Question: I am trying to get angularstrap working but have not had any luck yet. here is my angular code
'''
<!DOCTYPE html>
<head>
<title>Learning AngularJS</title>
<script src="//ajax.googleapis.com/ajax/libs/angularjs/1.2.16/angular.min.js"></script>
<script src="//oss.maxcdn.com/angular.strap/2.0.0/angular-strap.min.js"></script>
<script src="//oss.maxcdn.com/angular.strap/2.0.0/angular-strap.tpl.min.js"></script>
</head>
<body>
<div id='content' ng-app='MyTutorialApp' ng-controller='MainController'>
{{understand}}
</div>
<script>
var app = angular.module('MyTutorialApp',['mgcrea.ngStrap']);
app.controller("MainController", function($scope){
$scope.understand = "I now understand how the scope works!";
});
</script>
</body>
</html>
'''
I get this error
'''
Uncaught object ajax.googleapis.com/ajax/libs/angularjs/1.2.16/angular.min.js:33
'''
when I take mgcrea.ngStrap out from
'''
var app = angular.module('MyTutorialApp',['mgcrea.ngStrap']);
'''
then it works. Any help will be appreciated!

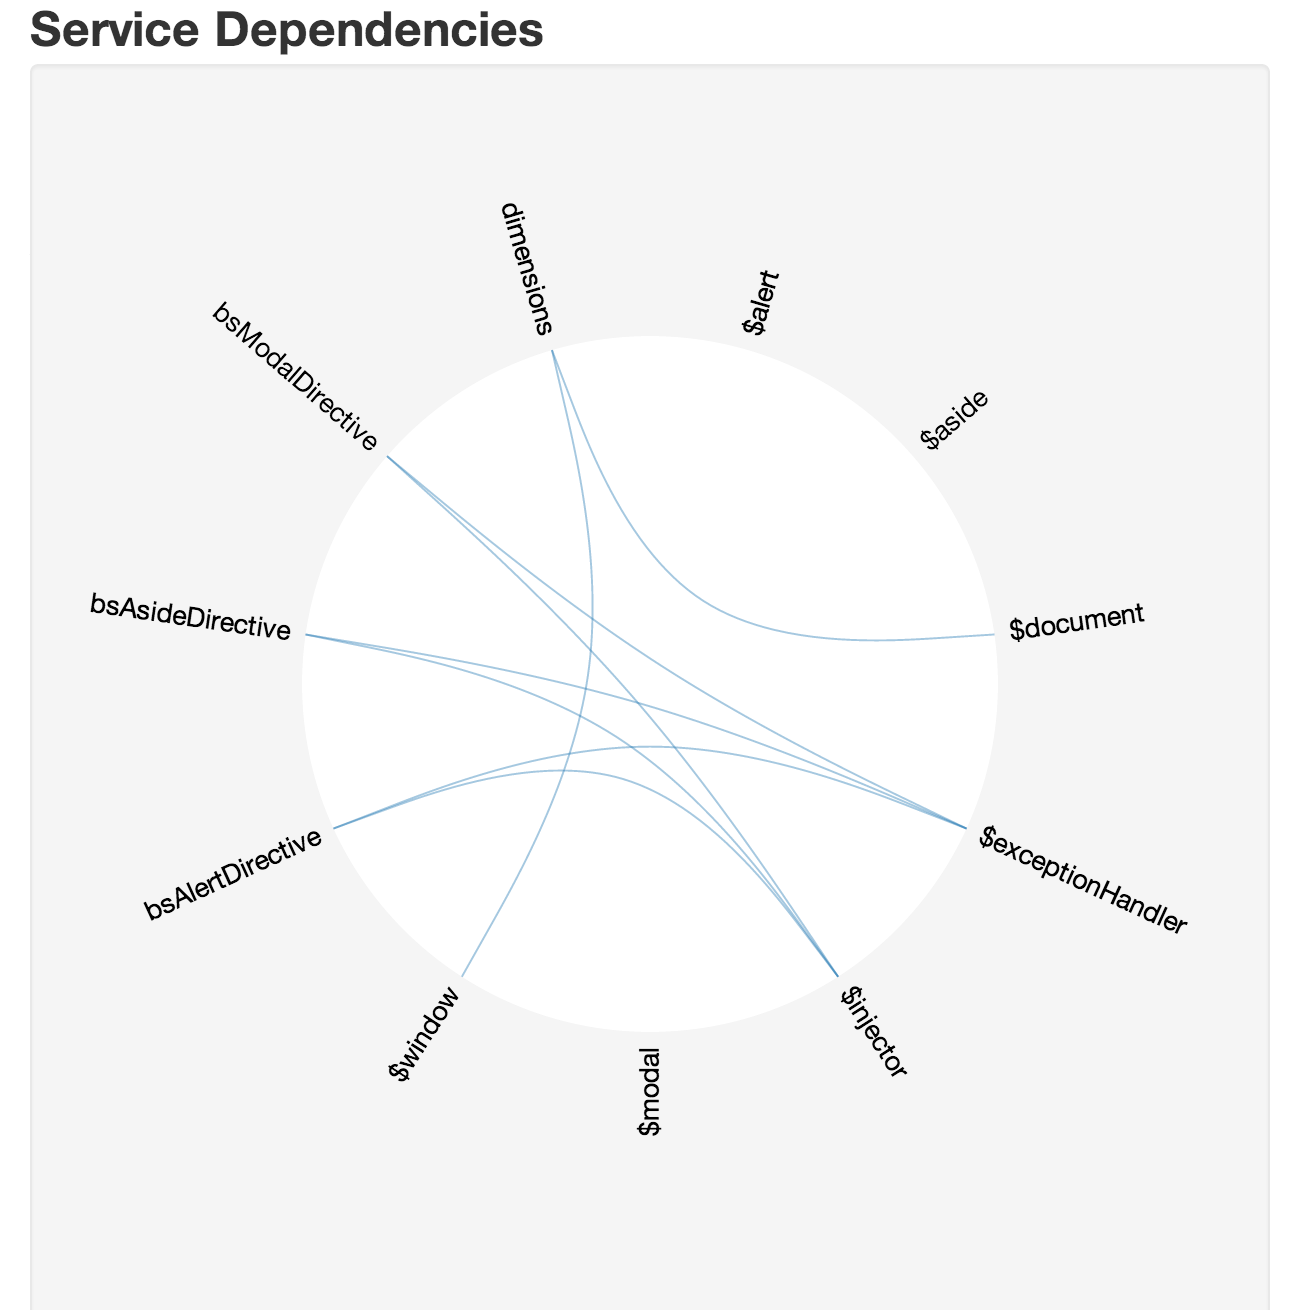
Answer: <URL> depends on angular animate..
include this
'<script src="//ajax.googleapis.com/ajax/libs/angularjs/1.2.10/angular-animate.min.js"></script>'
It is already answered here : <URL>
> AngularStrap is lighter and faster than ever as it does leverage the
power of ngAnimate from AngularJS 1.2+!
<URL>